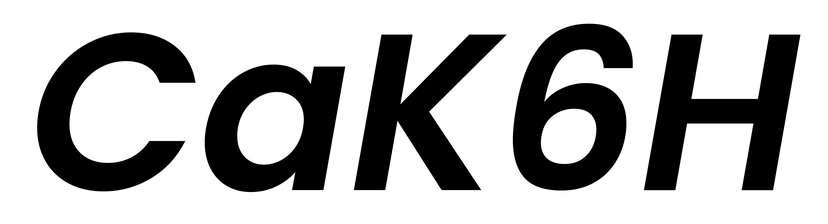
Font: Poppins-SemiBoldItalic